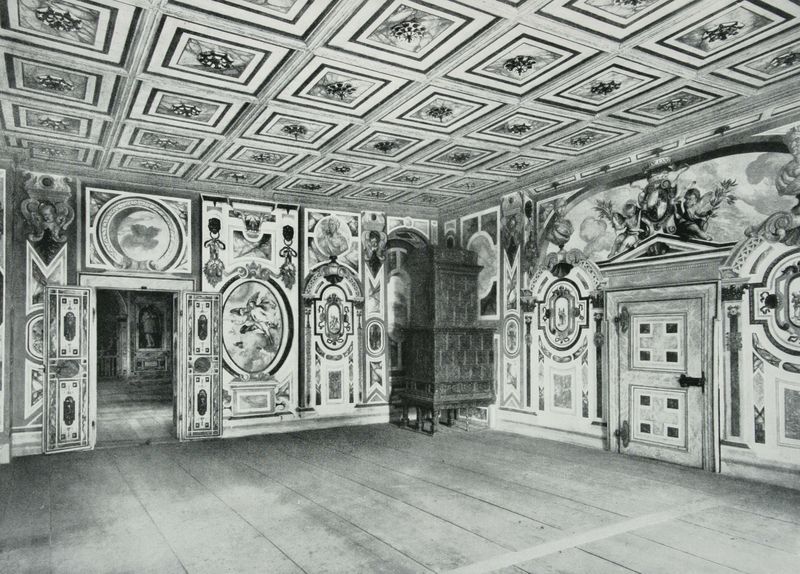
Titel: sog. Zimmer der Herzogin
Künstler: Franz Geiger
Standort: Landshut
Institution: Burg Trausnitz
Schlagwörter: dunkel, flügel, gemälde, schatten, weiß, blumen, grau, hell, holz, licht, raum, schmuck, schwarz, tür, zeichnung, zimmer, gebäude, haus, schloss, malerei, muster, ornament, wand, architektur, barock, rahmen, weit, innenraum, portrait, porträt, boden, interieur, decke, innen, girlande, renaissance, rokoko, kamin, ofen, oval, rund, tondo, engel, bilder, schrank, ecke, türen, parkett, giebel, türe, dielen, rand, saal, französisch, ornate, white, dekoration, black, empty, gray, grey, interior, painting, room, tapete, wall, diele, holzboden, dekor, floral, ornamente, verzierung, wandgemälde, wandmalerei, armoire, decorative, türrahmen, flügeltür, flügeltüre, stuck, türflügel, durchgang, floor, perspective, wooden, bemalt, halle, flucht, foto, fotografie, photographie, wände, eisen, nische, offen, durchblick, medaillon, palast, druck, schwarzweiss, stich, fliesen, kachel, kacheln, räume, dielenboden, kunst, schmetterling, intarsie, intarsien, photo, wandschmuck, quadrate, wappen, geometrisch, wood, zitat, scharnier, antik, angels, classic, fresken, landscape, roof, kasetten, kassetten, kassettendecke, fresko, entrance, drawing, holt, kassettentür, prunk, oranament, putten, bemalung, holzfussboden, black and white, fotographie, monochrome, szenen, grif, quadrat, verzierungen, paintings, sculpture, schanier, innenarchitektur, rosetten, vertäfelung, jagdschloss, door, niedrig, kachelofen, cherub, kassette, herd, raum zimmer, deckenmalerei, kasettendecke, versaille, doors, pediment, square, walls, stick, decken, durchsicht, ceiling, medaillons, zimmerflucht, gallery, geometric, supraporten, neuzeit, rectangles, squares, shapes, timber, drawers, dresser, türschloß, fresco, blanken, täfelung, jagdszenen, drolerien, rahmungen, doorway, wandmalereien, murals, kaminofen, painted, fussleiste, shape, hinges, lcihteinfall, tmepel, tiles, depth, tile, lock, lonely, furniture, corner, ornamentation, pfen, coffers, panels, doorways, ovals, stove, boards, ofenheizung, coffered, wide planked, cabinate, 0val